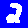
Digit: 2